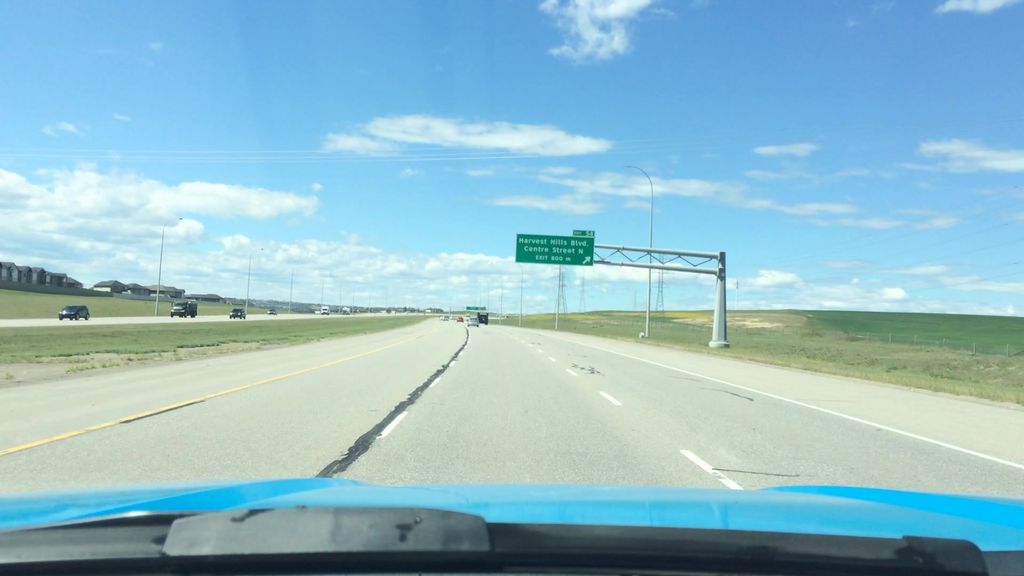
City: calgary